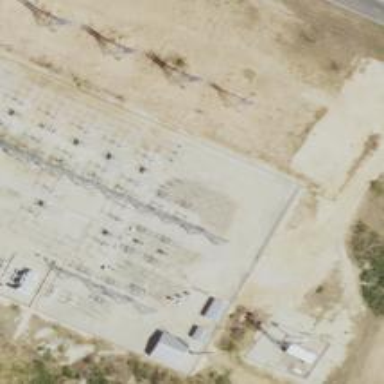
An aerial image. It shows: Power tower.